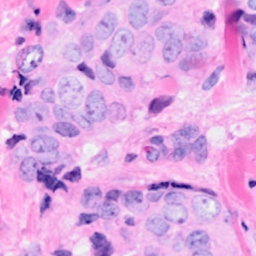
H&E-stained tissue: Breast